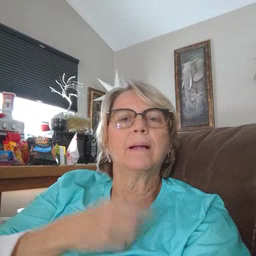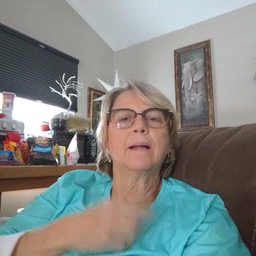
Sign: like